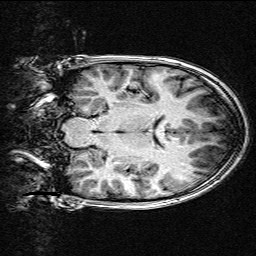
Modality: T1w
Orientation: coronal
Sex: female
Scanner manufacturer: siemens
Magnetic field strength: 3 T
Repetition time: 2.3 s
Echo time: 0.00336 s